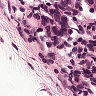
Metastatic tissue present: yes